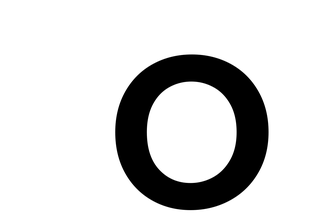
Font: Poppins-Medium